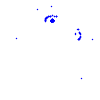
Particle: electron